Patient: sex M, age 17
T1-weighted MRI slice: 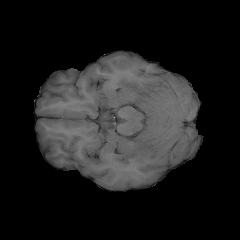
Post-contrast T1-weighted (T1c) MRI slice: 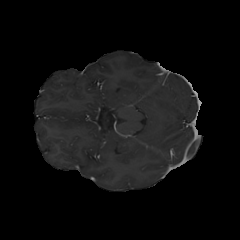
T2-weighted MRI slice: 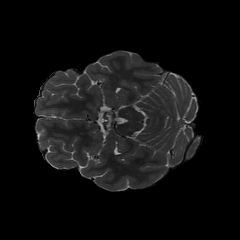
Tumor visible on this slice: no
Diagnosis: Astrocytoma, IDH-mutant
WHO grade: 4